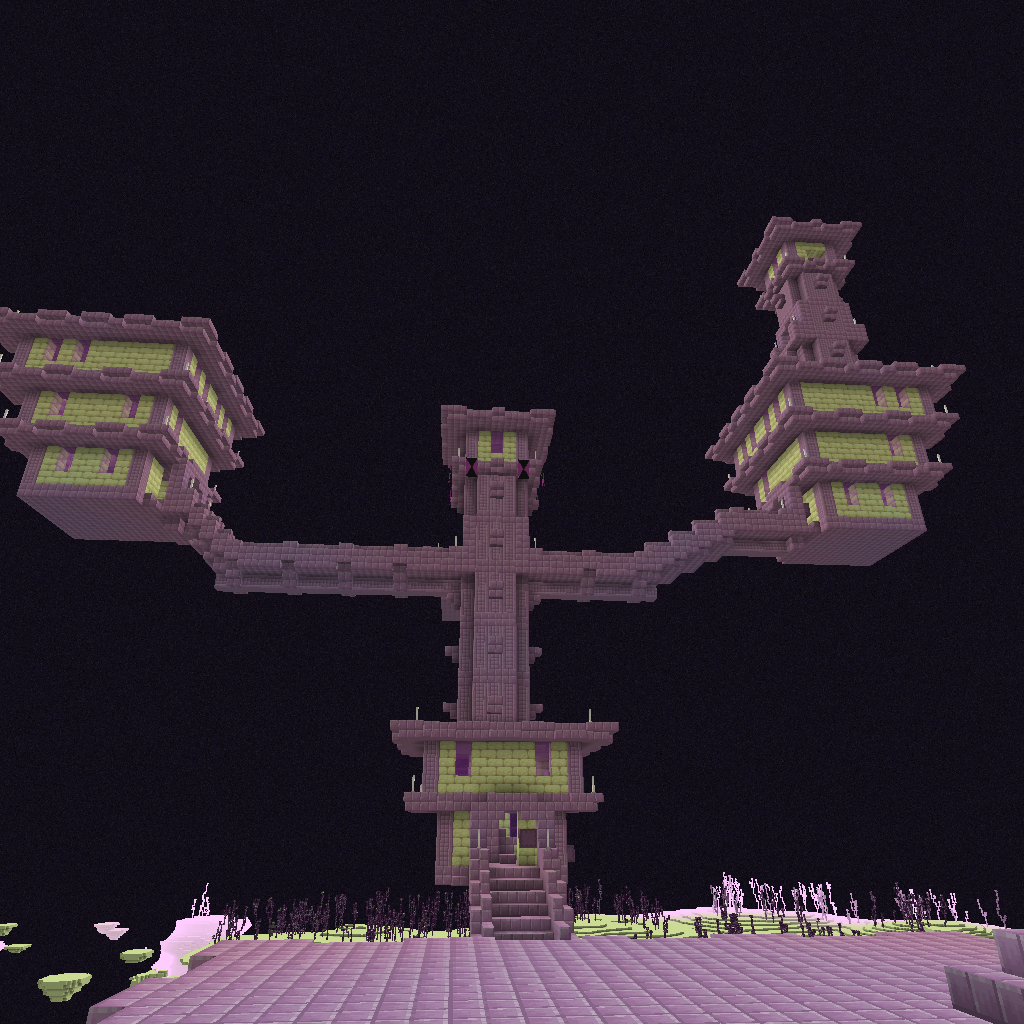
end city T shaped tower